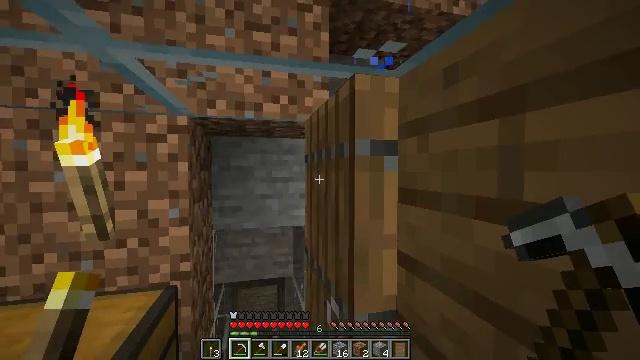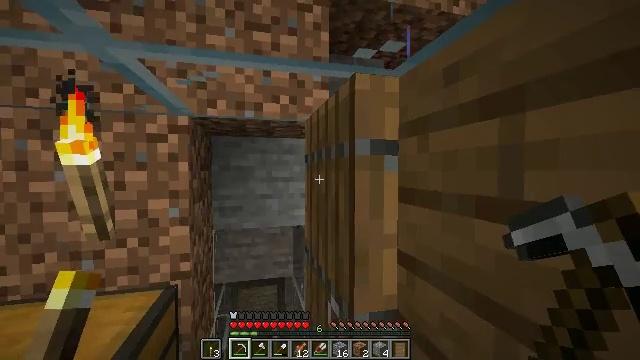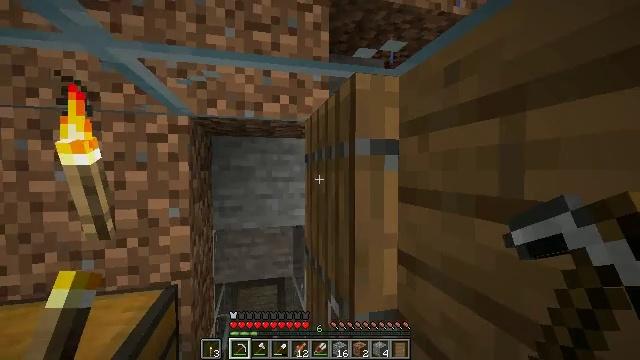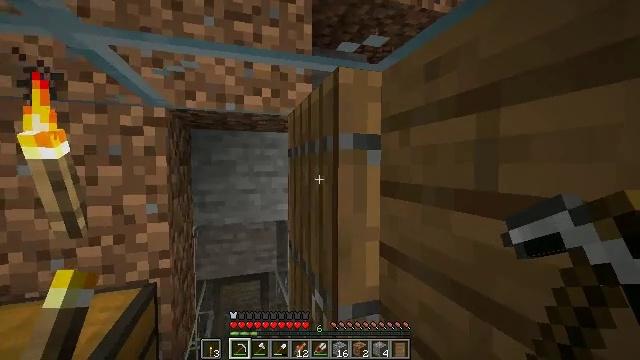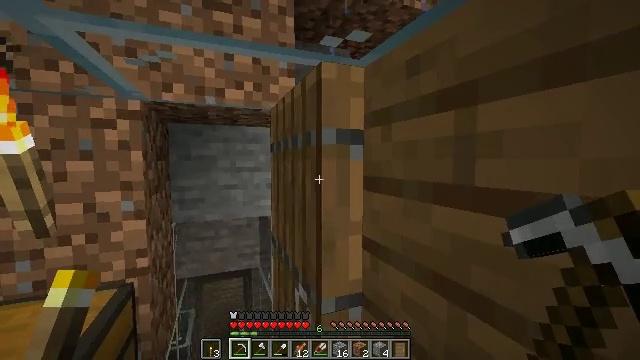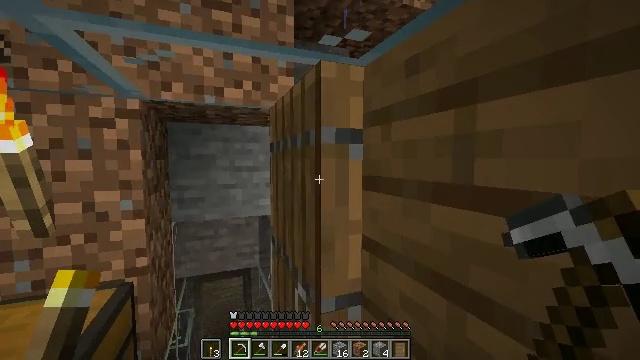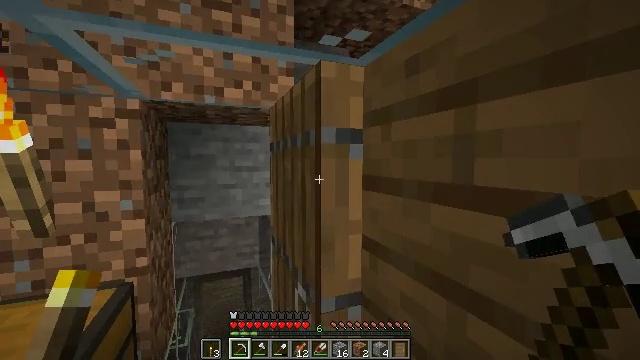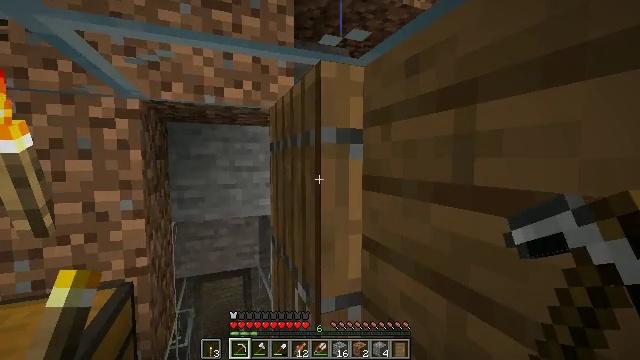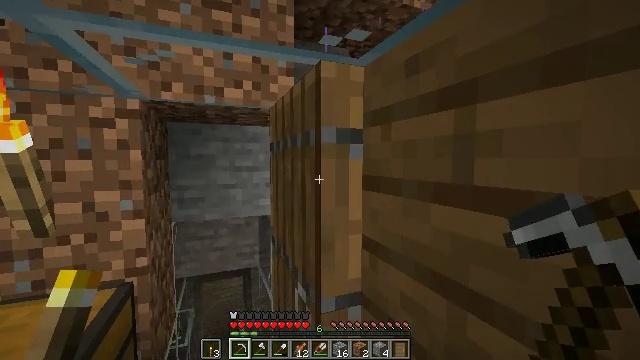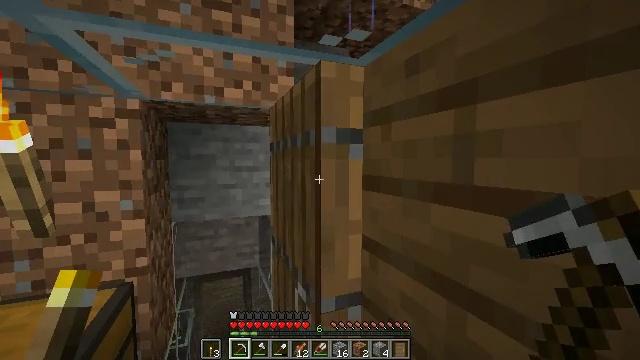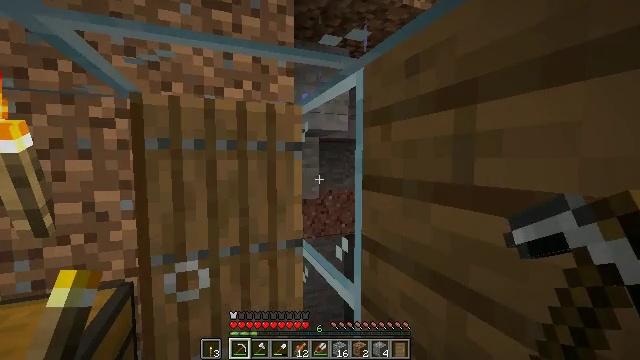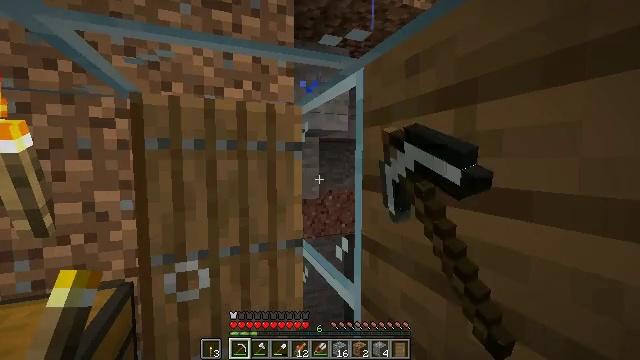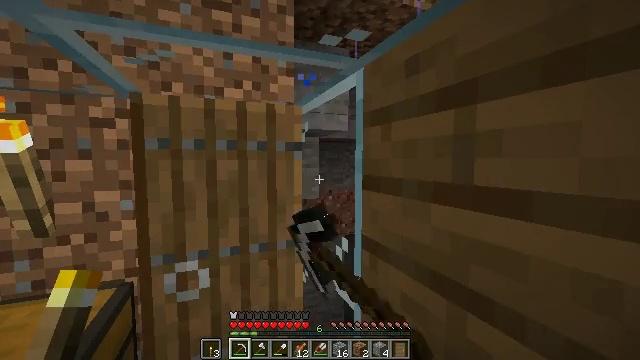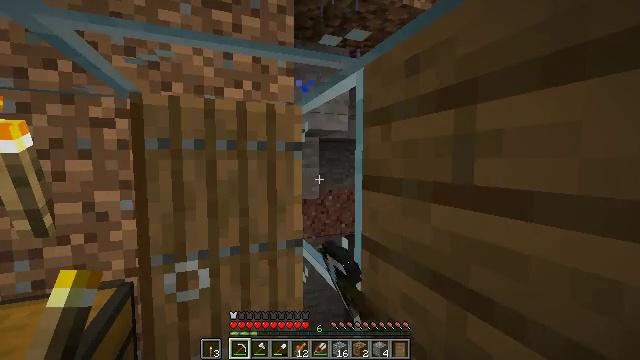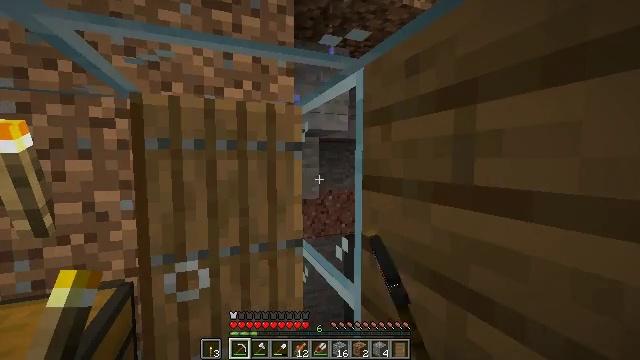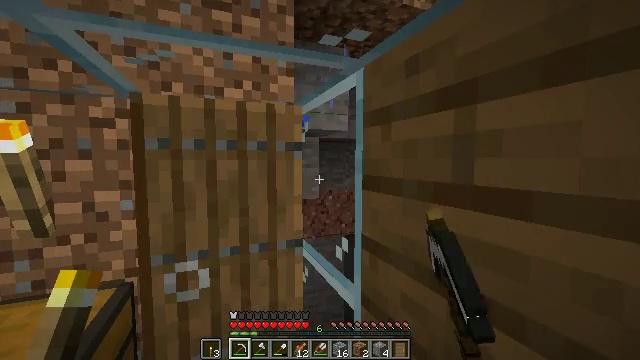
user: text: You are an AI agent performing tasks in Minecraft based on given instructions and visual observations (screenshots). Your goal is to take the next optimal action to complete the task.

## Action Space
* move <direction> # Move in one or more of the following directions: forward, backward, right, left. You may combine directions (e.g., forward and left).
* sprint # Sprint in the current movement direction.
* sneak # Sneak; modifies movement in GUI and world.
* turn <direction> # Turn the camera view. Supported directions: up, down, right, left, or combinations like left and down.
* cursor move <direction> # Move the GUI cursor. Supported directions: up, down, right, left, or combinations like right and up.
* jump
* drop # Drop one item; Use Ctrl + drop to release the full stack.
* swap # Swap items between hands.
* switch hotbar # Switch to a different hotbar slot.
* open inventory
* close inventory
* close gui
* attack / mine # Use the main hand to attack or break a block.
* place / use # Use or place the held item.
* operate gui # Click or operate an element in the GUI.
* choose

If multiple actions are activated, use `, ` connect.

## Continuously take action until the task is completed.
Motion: motion action
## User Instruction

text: Gather sugar cane for crafting.
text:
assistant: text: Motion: no_op
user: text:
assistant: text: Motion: no_op
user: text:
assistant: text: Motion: turn right and down
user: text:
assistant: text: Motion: turn right and down
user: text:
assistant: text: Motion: no_op
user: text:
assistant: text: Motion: no_op
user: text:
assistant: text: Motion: no_op
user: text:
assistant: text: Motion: no_op
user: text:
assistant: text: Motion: no_op
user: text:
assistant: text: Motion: use / place
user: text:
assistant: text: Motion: use / place
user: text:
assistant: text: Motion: no_op
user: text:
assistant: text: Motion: no_op
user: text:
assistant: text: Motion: no_op
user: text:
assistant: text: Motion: no_op
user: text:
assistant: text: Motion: no_op
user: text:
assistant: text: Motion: no_op
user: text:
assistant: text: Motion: turn left and down
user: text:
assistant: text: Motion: turn left and down
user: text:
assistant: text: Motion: turn left and up
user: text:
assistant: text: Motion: turn left and up
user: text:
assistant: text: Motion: no_op
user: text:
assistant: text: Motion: no_op
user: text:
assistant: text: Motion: no_op
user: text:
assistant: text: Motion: no_op
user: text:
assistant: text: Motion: turn left and up
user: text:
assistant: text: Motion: turn left and up
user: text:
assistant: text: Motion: turn left and up
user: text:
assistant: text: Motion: turn up
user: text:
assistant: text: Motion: no_op